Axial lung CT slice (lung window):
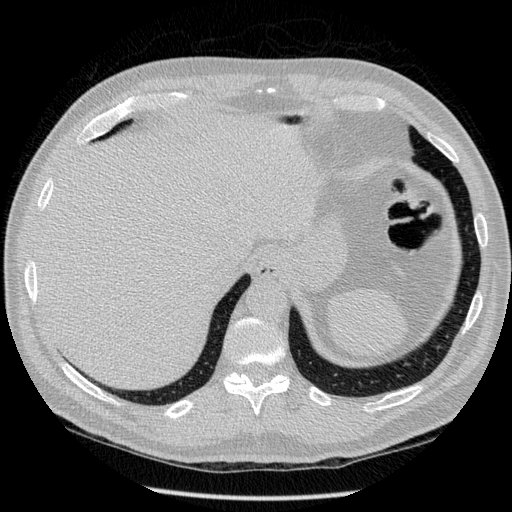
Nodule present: no